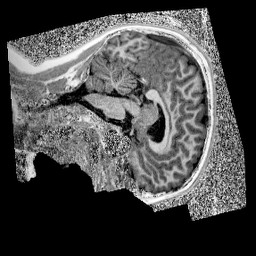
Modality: UNIT1
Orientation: sagittal
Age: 11
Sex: male
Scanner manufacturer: siemens
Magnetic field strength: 3 T
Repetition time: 4 s
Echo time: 0.00299 s